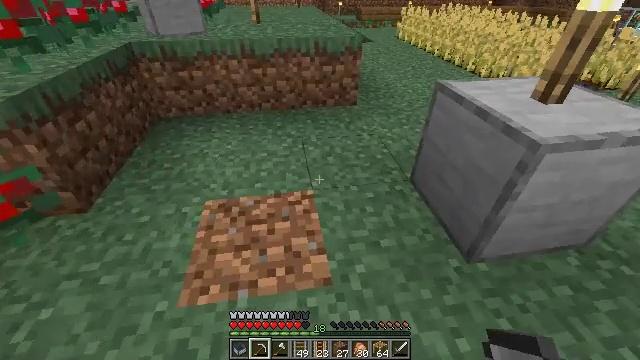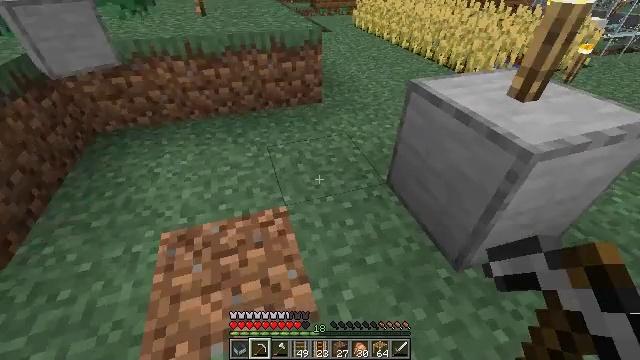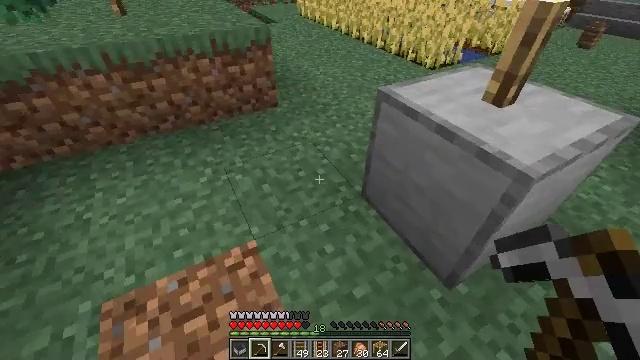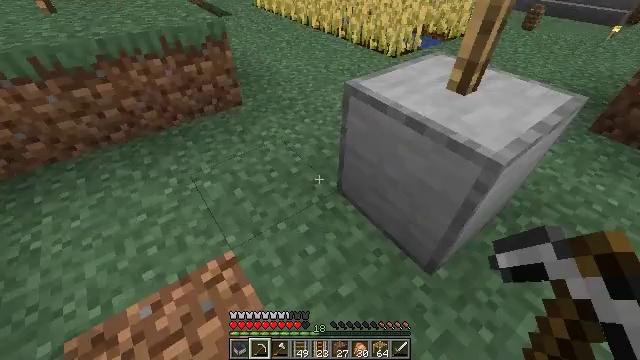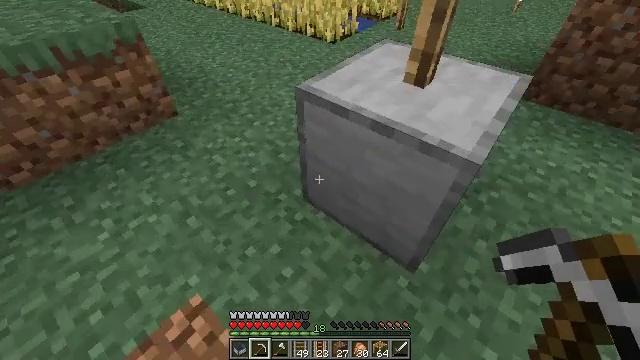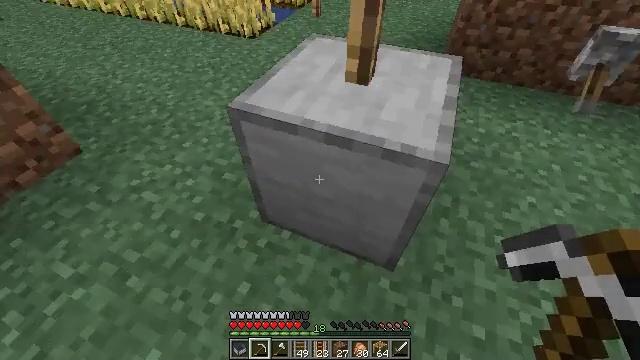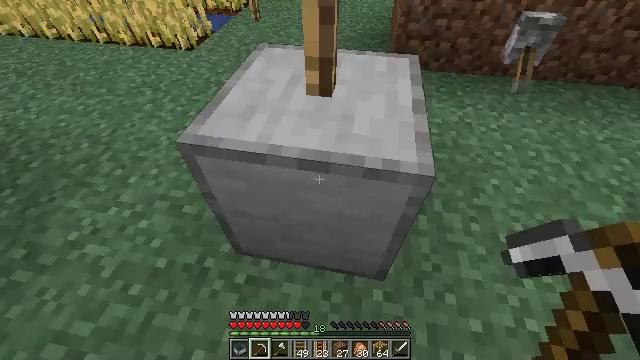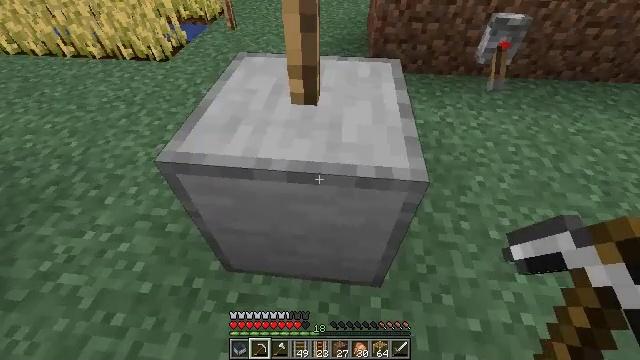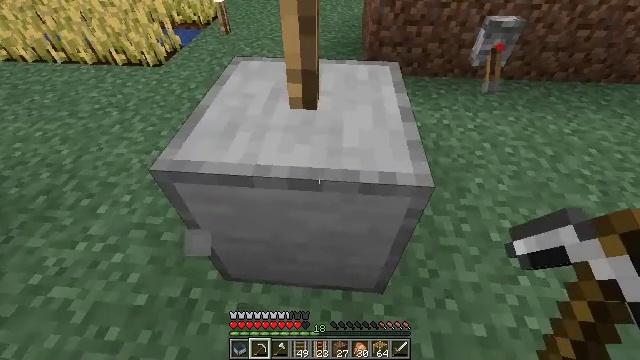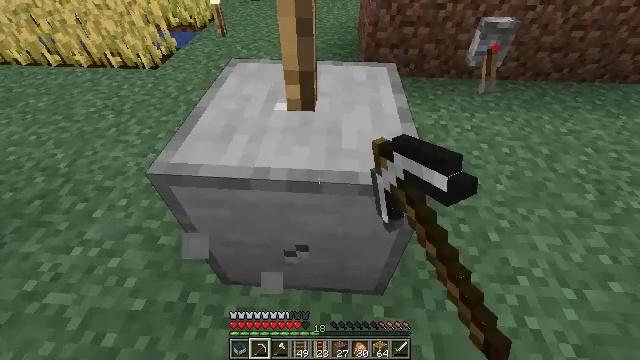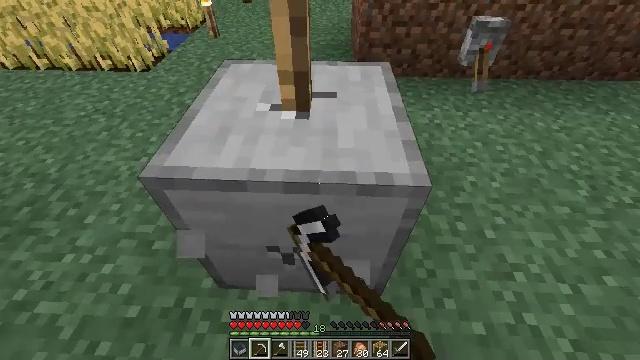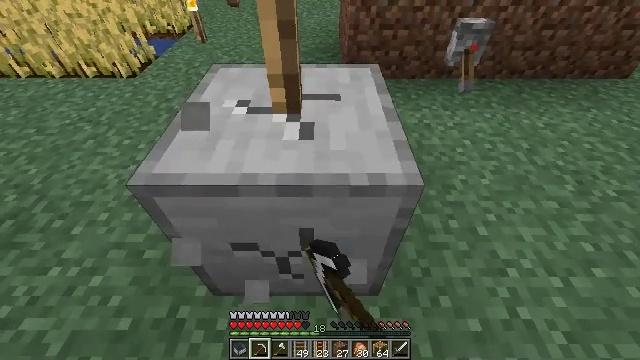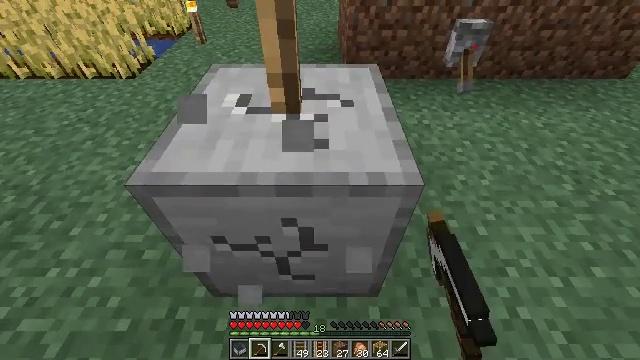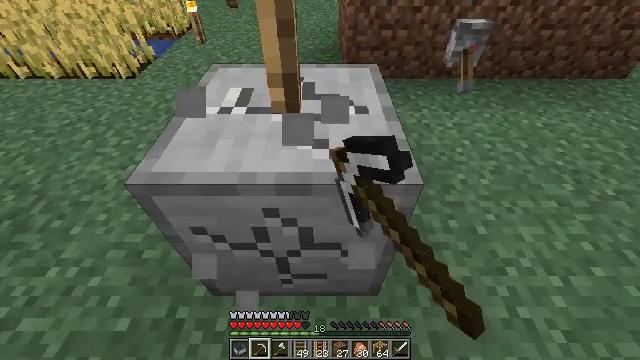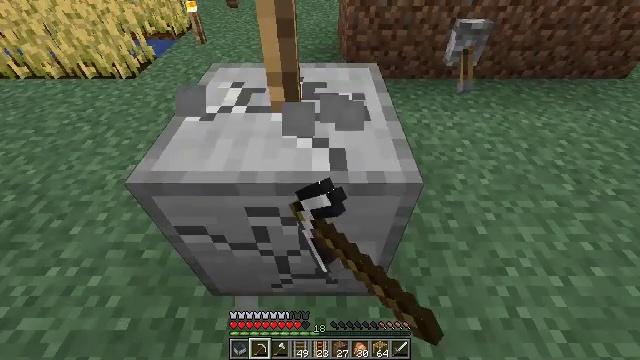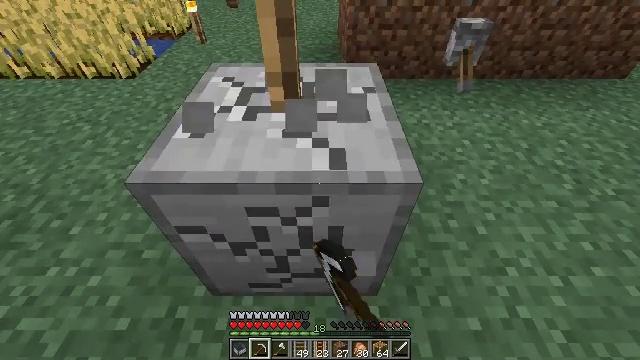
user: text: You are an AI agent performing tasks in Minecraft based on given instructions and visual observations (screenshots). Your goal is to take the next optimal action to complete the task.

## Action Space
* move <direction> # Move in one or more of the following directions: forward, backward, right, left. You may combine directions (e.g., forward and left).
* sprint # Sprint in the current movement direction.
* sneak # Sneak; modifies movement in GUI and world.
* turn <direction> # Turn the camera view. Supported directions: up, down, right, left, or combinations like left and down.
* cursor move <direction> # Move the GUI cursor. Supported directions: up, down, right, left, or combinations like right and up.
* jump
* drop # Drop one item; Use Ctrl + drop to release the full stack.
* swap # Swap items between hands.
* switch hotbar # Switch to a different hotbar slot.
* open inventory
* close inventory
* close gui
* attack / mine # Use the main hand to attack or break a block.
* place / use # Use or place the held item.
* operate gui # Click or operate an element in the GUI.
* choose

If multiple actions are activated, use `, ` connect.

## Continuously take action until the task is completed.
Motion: motion action
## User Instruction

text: Attack the smooth stone block to break it.
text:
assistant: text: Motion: move forward, turn right and down
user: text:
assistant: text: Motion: move forward, turn right and down
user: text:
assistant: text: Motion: move forward, turn right and down
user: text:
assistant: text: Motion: move forward, turn right and down
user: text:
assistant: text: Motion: move forward, turn right and down
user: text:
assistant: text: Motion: turn right
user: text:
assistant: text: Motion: turn right
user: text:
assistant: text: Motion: turn right, attack / mine
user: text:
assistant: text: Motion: attack / mine
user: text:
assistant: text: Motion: turn right, attack / mine
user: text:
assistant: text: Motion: turn right, attack / mine
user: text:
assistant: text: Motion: attack / mine
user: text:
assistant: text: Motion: attack / mine
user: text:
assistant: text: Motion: attack / mine
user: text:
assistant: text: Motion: attack / mine
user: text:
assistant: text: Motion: attack / mine
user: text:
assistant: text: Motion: attack / mine
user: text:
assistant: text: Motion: attack / mine
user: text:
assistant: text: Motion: attack / mine
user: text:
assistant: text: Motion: attack / mine
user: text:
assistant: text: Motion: attack / mine
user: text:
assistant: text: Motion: attack / mine
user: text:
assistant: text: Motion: attack / mine